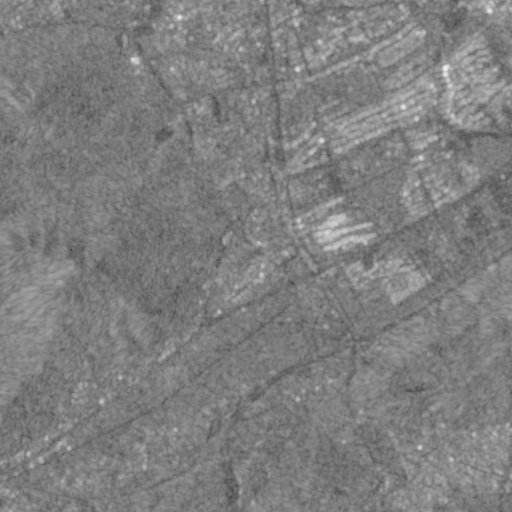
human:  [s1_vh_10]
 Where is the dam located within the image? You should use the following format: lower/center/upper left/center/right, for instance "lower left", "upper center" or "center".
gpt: The dam is located in the upper left of the image.
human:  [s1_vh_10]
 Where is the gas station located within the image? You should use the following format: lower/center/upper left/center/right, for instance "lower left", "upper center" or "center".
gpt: The gas station is located in the upper center of the image.
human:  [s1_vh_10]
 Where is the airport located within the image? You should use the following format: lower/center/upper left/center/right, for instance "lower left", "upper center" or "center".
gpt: There is no airport in the image.

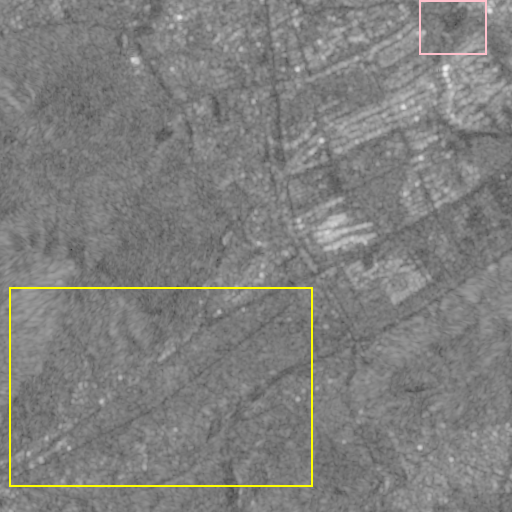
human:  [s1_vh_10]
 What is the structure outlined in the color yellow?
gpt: The structure outlined in yellow is a crop field.
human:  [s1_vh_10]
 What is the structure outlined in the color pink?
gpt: The structure outlined in pink is a park.
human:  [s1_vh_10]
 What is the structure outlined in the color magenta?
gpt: There is no magenta outline.